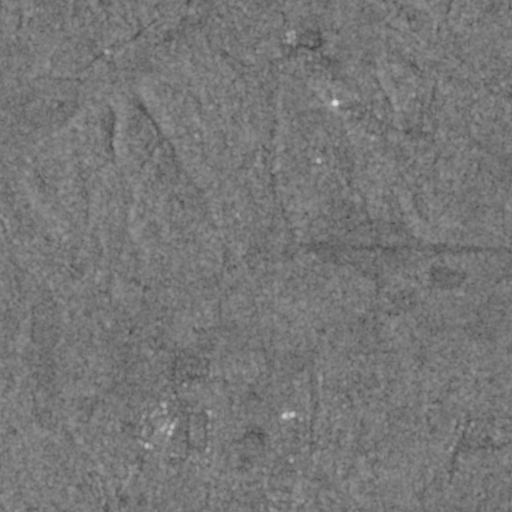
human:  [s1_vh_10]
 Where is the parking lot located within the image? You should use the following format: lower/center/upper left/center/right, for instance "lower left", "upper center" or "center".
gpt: The parking lot is located in the lower center of the image.
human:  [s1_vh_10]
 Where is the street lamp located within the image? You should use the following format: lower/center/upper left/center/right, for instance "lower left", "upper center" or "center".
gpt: The street lamp is located in the lower right of the image.
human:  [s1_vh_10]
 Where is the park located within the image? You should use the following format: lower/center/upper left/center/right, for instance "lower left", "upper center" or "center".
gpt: There is no park in the image.

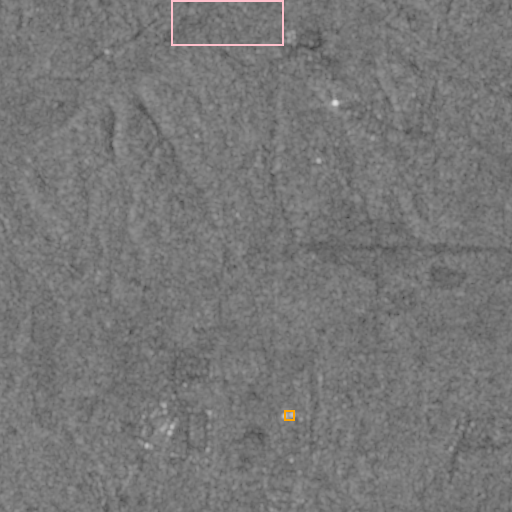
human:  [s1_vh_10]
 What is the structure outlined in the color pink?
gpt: The structure outlined in pink is a park.
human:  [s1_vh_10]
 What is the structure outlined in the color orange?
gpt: The structure outlined in orange is a building.
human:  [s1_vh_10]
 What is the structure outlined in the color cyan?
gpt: There is no cyan outline.